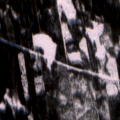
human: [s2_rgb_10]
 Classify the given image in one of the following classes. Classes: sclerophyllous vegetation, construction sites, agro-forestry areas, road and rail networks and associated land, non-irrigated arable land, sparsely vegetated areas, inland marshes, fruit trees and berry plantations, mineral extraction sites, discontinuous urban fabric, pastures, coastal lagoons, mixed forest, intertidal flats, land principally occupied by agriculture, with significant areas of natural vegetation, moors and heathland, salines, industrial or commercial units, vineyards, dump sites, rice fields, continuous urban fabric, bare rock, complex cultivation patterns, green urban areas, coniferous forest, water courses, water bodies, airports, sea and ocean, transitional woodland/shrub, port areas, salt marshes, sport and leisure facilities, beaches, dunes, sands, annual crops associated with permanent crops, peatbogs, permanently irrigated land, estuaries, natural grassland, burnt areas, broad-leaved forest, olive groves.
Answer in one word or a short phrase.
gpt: mixed forest, transitional woodland/shrub